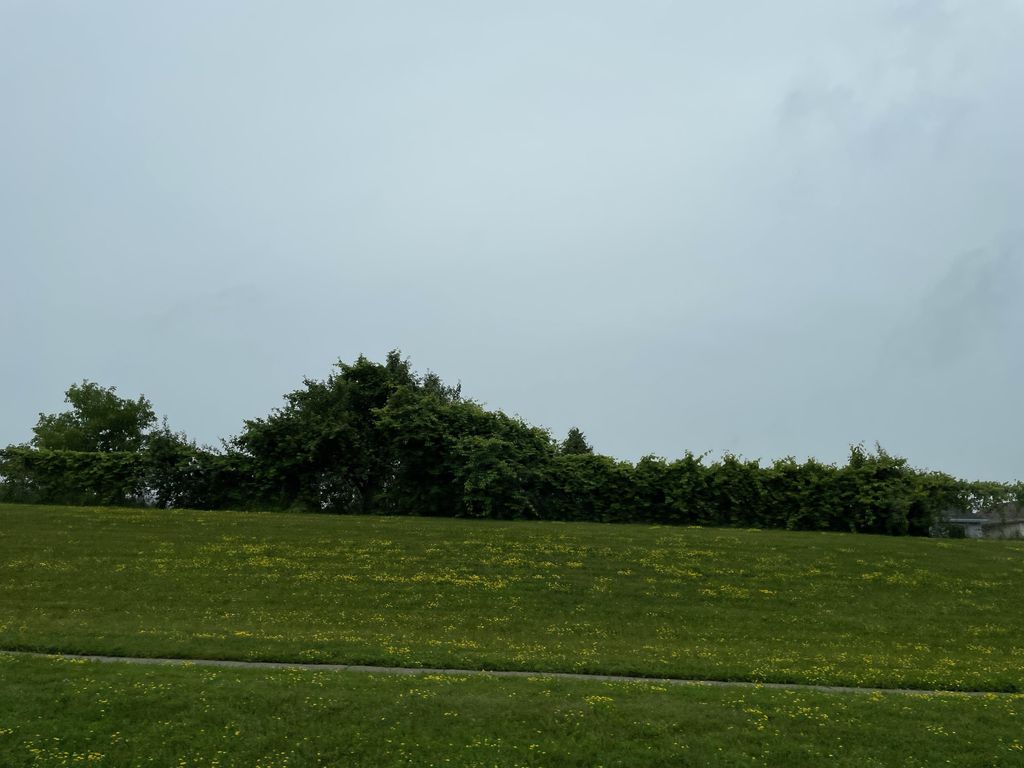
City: kitchener-waterloo